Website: walmart
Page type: payment
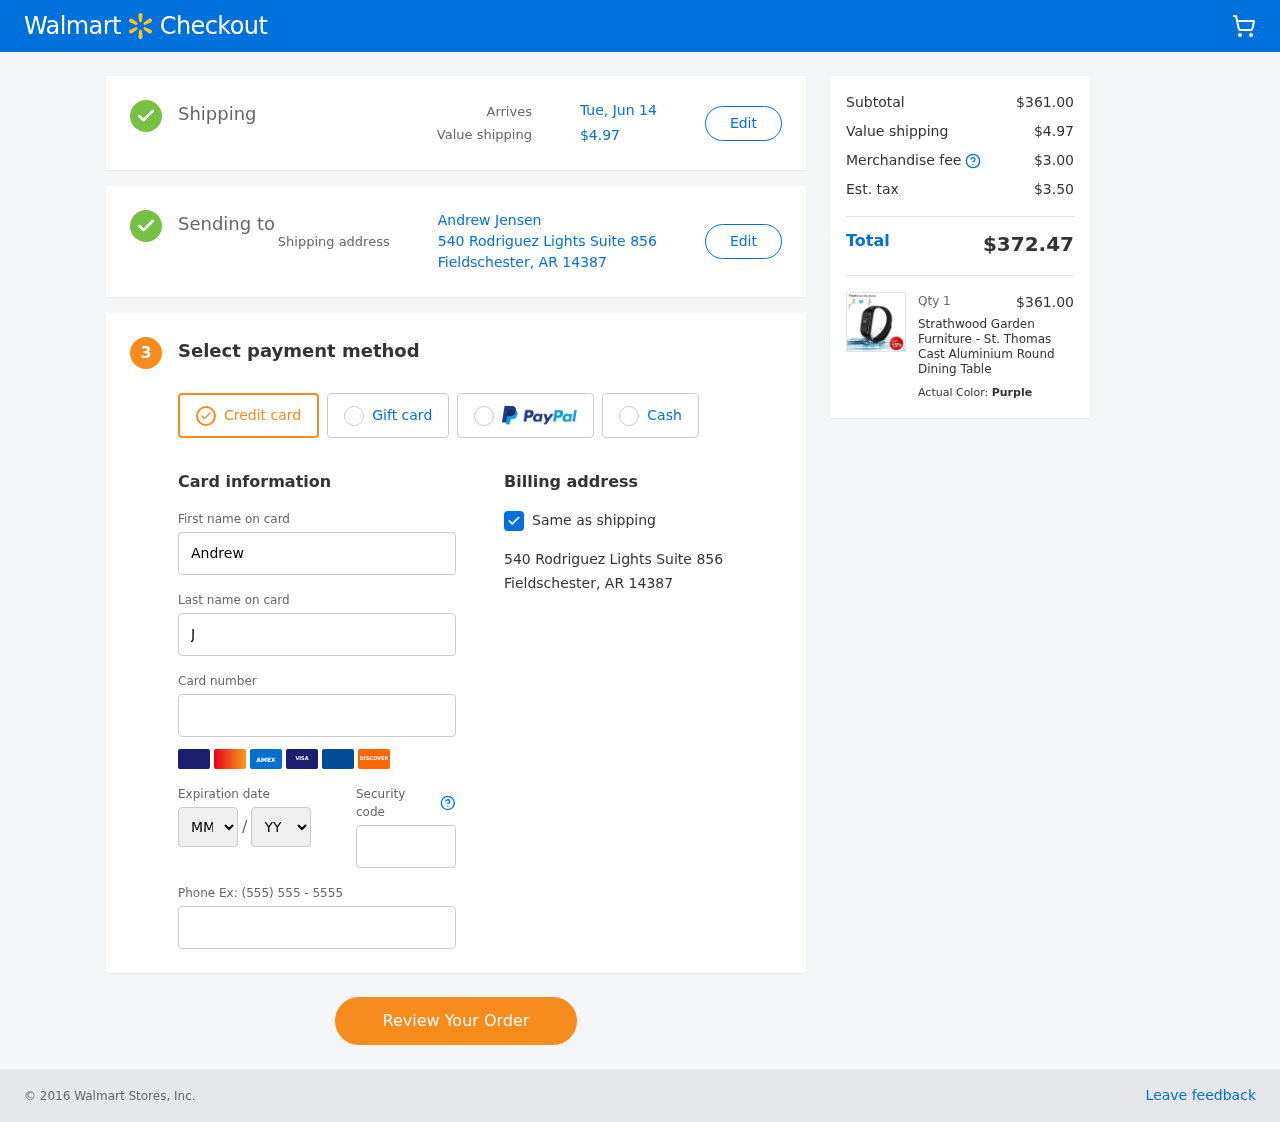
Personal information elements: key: PII_CARD_EXPIRY_MONTH
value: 02
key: PII_CARD_EXPIRY_YEAR
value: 27
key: PII_CITY_STATE_ZIP
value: Fieldschester, AR 14387
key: PII_FULLNAME
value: Andrew Jensen
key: PII_STREET
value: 540 Rodriguez Lights Suite 856
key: PII_FIRSTNAME
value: Andrew
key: PII_LASTNAME
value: Jensen
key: PII_CARD_NUMBER
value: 6011 1400 2575 7756
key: PII_CARD_CVV
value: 354
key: PII_PHONE
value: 9195297371
Product elements: key: PRODUCT1_NAME
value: Strathwood Garden Furniture - St. Thomas Cast Aluminium Round Dining Table
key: PRODUCT1_PRICE
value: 361
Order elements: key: ORDER_DELIVERY_DATE
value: Tue, Jun 14
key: ORDER_SHIPPING_COST
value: $4.97
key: ORDER_SUBTOTAL
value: $361.00
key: ORDER_MERCHANDISE_FEE
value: $3.00
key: ORDER_TAX
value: $3.50
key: ORDER_TOTAL
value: $372.47
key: ORDER_NUM_ITEMS
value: Qty 1